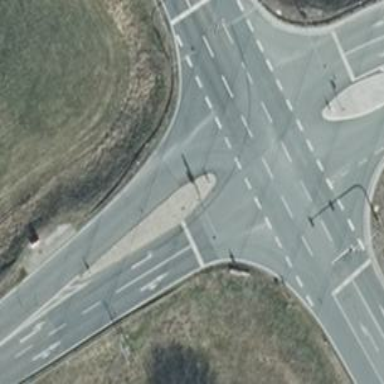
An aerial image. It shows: Secondary road with asphalt surface.